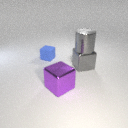
large gray metal cube below large gray metal cylinder